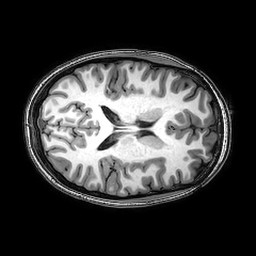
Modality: T1w
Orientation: axial
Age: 20
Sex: female
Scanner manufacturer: philips
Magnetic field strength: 3 T
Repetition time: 0.008152 s
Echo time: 0.00375 s